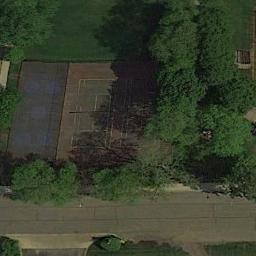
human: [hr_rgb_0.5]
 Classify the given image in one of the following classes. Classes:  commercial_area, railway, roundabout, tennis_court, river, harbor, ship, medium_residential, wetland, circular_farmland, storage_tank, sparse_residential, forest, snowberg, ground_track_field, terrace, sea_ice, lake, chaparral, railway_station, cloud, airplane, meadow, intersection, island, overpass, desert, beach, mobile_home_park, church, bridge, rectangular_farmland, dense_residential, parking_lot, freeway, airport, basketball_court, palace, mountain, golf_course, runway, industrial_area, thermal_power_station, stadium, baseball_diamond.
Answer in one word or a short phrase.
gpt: tennis_court